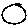
Label: circle